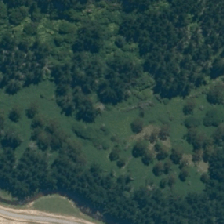
Land cover: low_producing_grassland